Question: Currently I am using the following query to display the following result.
'''
SELECT * FROM RouteToGrowthRecord, GradeMaster,MileStoneMaster
WHERE MemberID = 'ALV01L11034A06' AND
RouteToGrowthRecord.GradeID=GradeMaster.GradeID AND
RouteToGrowthRecord.MileStoneID=MileStoneMaster.MileStoneID
ORDER BY CheckupDate DESC
'''

Now I have another table named 'RouteToGrowthRecord_st' that has same
columns as 'RouteToGrowthRecord' with some additional fields.
I need to display result that are present in both the table. ie . if 'RouteToGrowthRecord_st' has 3 records with the given 'menberID',then output must contain 3 more records along with the above query result.(fr ex above its 9+3=12 records in total).
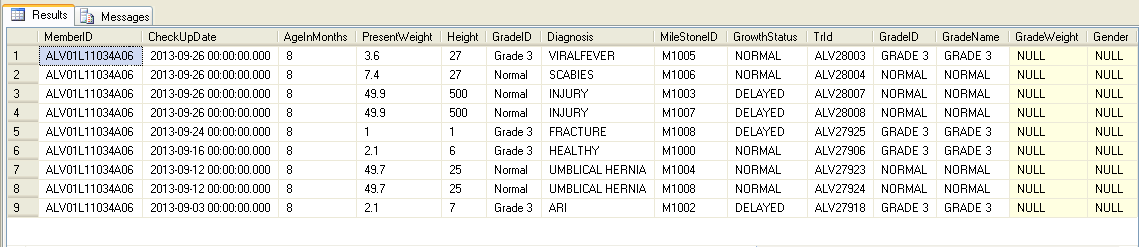
Answer: You can use Union here to merge the results getting from both queries. Use default values for the unmapped additional fields.